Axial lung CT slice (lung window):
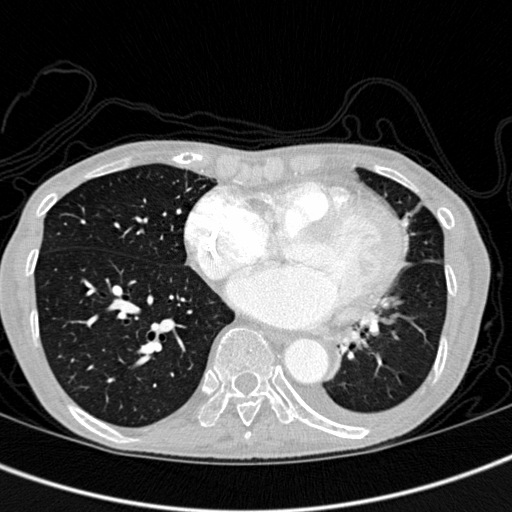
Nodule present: no